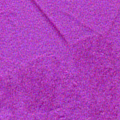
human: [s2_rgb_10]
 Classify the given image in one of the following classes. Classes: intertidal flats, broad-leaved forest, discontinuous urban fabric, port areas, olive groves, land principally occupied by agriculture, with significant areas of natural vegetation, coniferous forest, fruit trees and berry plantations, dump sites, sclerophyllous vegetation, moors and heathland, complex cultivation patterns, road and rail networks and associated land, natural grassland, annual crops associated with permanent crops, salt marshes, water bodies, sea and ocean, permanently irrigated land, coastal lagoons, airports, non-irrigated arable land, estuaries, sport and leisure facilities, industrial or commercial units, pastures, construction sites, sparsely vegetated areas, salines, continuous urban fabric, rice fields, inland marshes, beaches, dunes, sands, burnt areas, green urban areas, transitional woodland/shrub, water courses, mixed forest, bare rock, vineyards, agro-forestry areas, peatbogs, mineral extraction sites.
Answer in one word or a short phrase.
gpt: sea and ocean